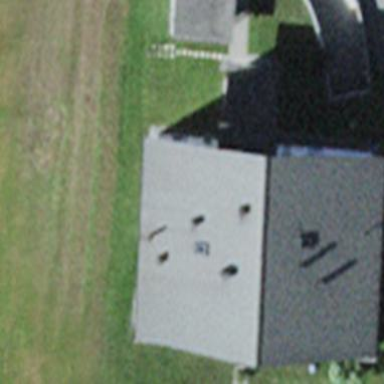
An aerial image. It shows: Building with tiled roof.